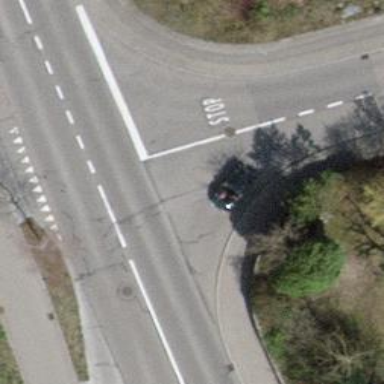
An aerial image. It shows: Stop road.